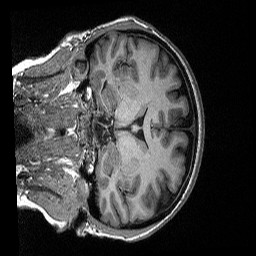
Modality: T1w
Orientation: coronal
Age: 43
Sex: female
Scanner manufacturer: siemens
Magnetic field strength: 3 T
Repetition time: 2.3 s
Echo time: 0.00298 s